Field crop: maize
Growth stage: 2
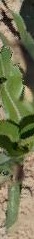
Species: maize